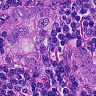
Metastatic tissue present: yes